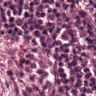
Metastatic tissue present: no